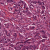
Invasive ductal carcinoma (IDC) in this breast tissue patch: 1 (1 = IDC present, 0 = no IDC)